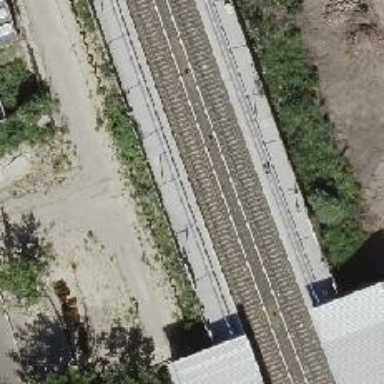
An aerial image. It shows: Platform edge at railway station.